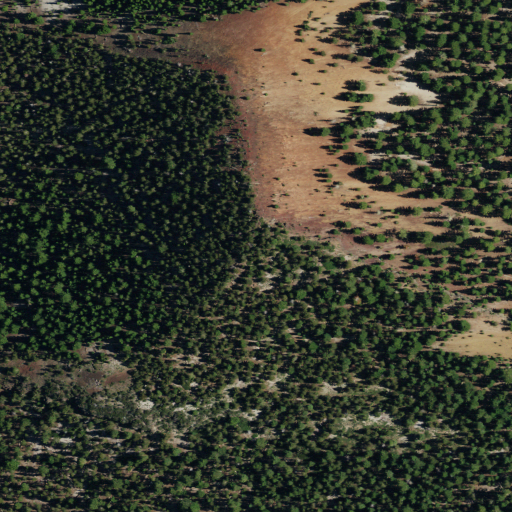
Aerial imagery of mountain in California named Lyons Peak containing evergreen forest and shrub